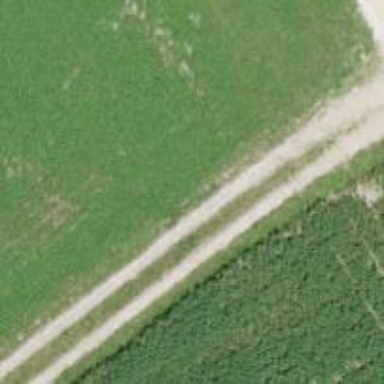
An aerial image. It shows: Grassy track with grade5 tracktype.